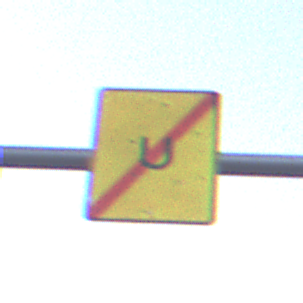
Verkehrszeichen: EndeUmleitung
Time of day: SunriseSunset
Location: Outdoor (Suburban)
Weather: Clear
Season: NotSpecified
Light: Natural